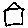
Label: house